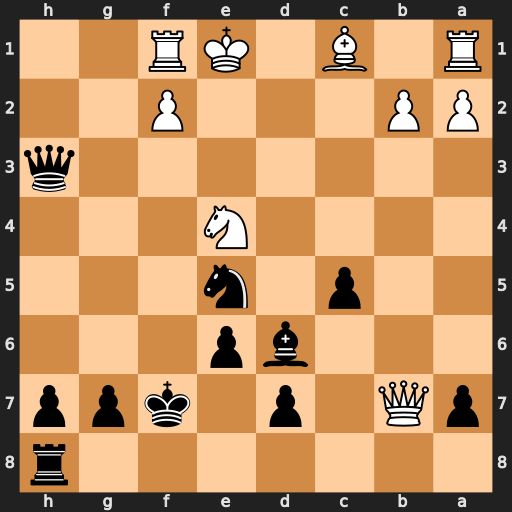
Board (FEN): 7r/pQ1p1kpp/3bp3/2p1n3/4N3/7q/PP3P2/R1B1KR2
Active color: b
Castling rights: Q
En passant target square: -
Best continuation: Nf3+ Ke2 Nd4+